Question: I have the following thing :
'''
<li class="left">elem1</li> <li class="right">elem2</li>
<li class="left">elem3</li> <li class="right">elem4</li>
'''
'''
li.left
{
width:50%;
float:left;
}
li.right
{
width:50%;
float:right;
}
'''
Unfortunately, 'elem1' is not lined-up with 'elem2', and so the same goes for 3 and 4.
elem (1,2,3,4) is composed of :
'''
<div>
<h1>...</h1>
<p>...</p>
</div>
'''
and can have many different sizes, but I still do want them to be lined-up.
Any idea how can I resolved this by keeping the same structure (no '<table>' tag).
EDIT :
This is how it looks like :

Thanks.
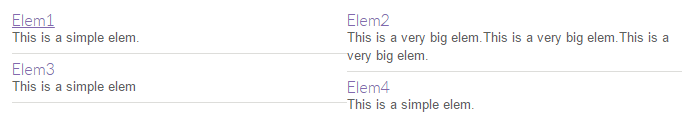
Answer: Although you don't say as much in your question I'm guessing that you are having a problem with aligning floats of different heights. See this graphic:

The height of elem1 means that the other elements end up floating next to it rather than below.
To remedy this you should unify how they are floated and :
'''
li.left{
width:50%;
float:left;
clear:left;
}
li.right{
width:50%;
float:left; /* <- even the right elems should be floated left */
clear:right;
}
'''

DEMO: <URL>
### However...
Floats are simply annoying to work with. It may well be better to use inline-blocks:
'''
ul {list-style-type:none; margin:0; padding:0; border-bottom:2px solid #aaa;}
ul li{
box-sizing: border-box; /* http://www.paulirish.com/2012/box-sizing-border-box-ftw/*/
display:inline-block;
width:50%;
padding:10px;
vertical-align:top;
border-top:2px solid #aaa;
}
ul li h1 {margin:0; font-size:16px; color:blue;}
ul li p {margin:0;}
'''
'''
<ul><!--
note. no whitespace between elements (http://css-tricks.com/fighting-the-space-between-inline-block-elements/)
--><li><h1>elem1</h1><p>Lorem ispum</p></li><!--
--><li><h1>elem1</h1><p>Lorem ispum aenean lacinia bibendum nulla sed consectetur. Curabitur blandit tempus porttitor. Donec sed odio dui.</p></li><!--
--><li><h1>elem1</h1><p>Lorem ispum curabitur blandit tempus porttitor. Donec sed odio dui.</p></li><!--
--><li><h1>elem1</h1><p>Lorem ispum</p></li>
</ul>
'''